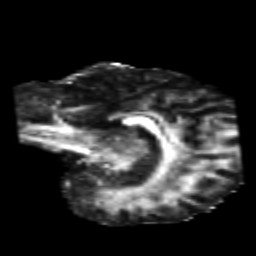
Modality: FA
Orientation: sagittal
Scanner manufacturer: siemens
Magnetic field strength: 3 T
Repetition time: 6.8 s
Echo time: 0.093 s